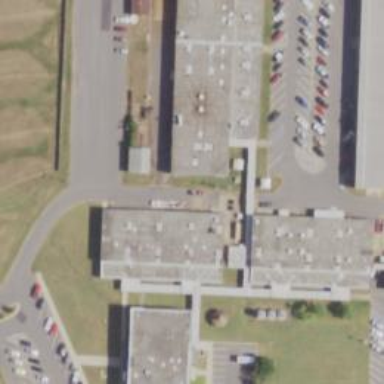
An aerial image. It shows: School.